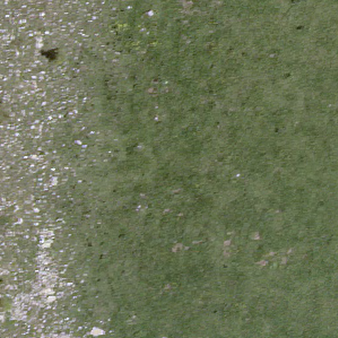
Label: other